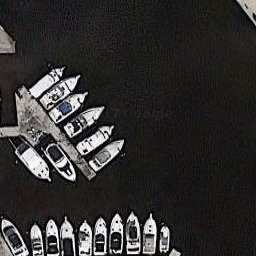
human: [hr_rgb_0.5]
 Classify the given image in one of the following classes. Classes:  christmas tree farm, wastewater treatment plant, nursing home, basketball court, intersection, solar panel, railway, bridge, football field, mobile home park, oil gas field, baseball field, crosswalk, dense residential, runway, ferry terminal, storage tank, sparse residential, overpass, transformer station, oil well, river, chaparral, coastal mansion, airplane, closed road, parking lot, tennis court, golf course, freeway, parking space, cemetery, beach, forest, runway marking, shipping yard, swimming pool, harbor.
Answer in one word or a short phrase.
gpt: harbor